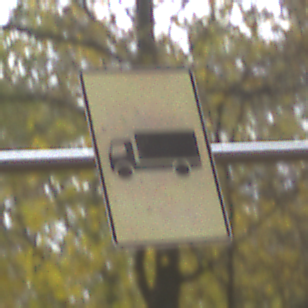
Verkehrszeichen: KFZZulaessigeGesamtmasse3Komma5TOhnePfeilsymbol
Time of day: MorningAfternoon
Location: Outdoor (Nature)
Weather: Overcast
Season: Autumn
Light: Natural